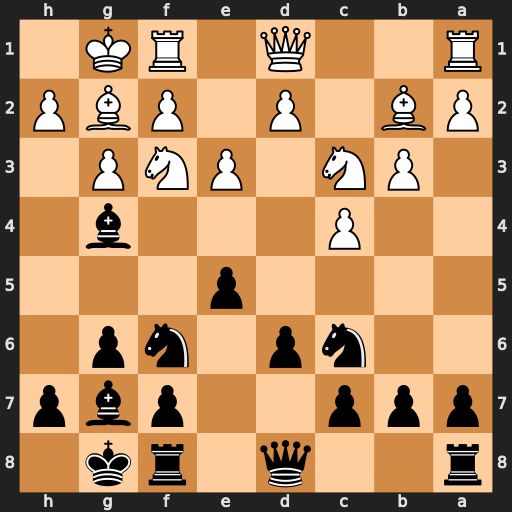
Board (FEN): r2q1rk1/ppp2pbp/2np1np1/4p3/2P3b1/1PN1PNP1/PB1P1PBP/R2Q1RK1
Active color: b
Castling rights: -
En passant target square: -
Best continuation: e4 Nxe4 Nxe4 Bxg7 Kxg7